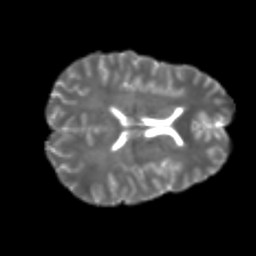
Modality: T2w
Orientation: axial
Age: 24
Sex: male
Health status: healthy
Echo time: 0.074 s